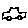
Label: car